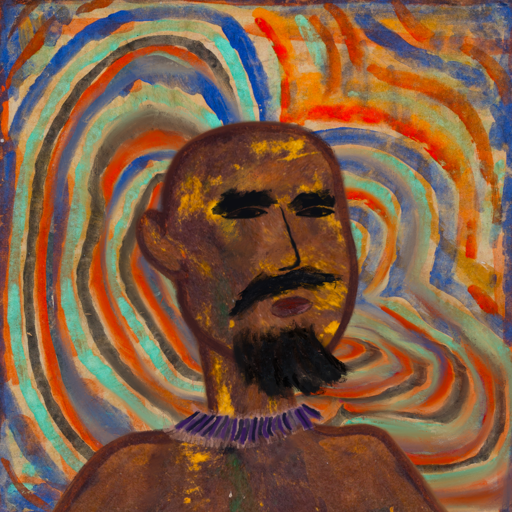
Background: Sisters, Head And Neck Side: Comrade, Face Side: Mosgoul, Bust: Comrade, Hair Side: Blank, Head Accessory: Blank, Second Necklace: Blank, Necklace: HillGirl, Baby: Blank